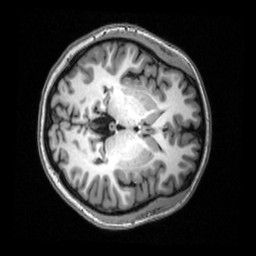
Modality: T1w
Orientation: axial
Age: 20
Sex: female
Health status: healthy
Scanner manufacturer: siemens
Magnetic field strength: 3 T
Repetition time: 2.53 s
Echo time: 0.00339 s